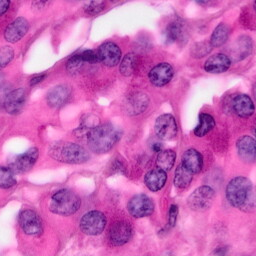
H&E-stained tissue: Pancreatic